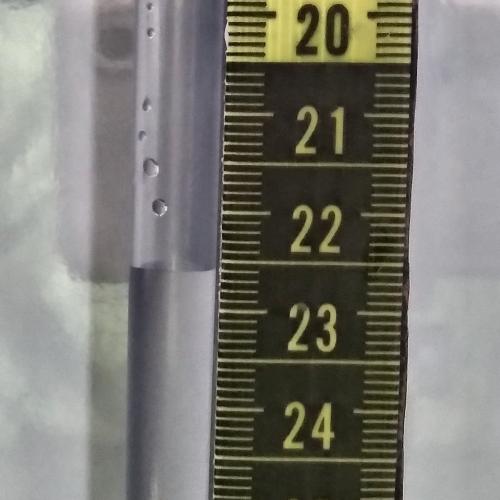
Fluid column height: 22.6 cm